Question: I have a django project, in one of admin pages I'm adding data to the table

And I want after I choose one of themes, in Students name will be only students enrolled for this theme. How I can filter them by theme name?
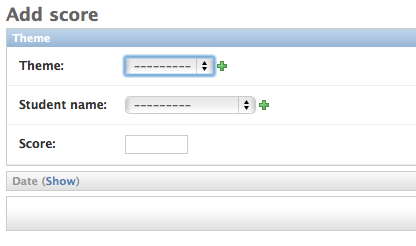
Answer: Django does not do this out of the box. One third-party package I often see recommended to accomplish this common task (as opposed to writing your own ajax to do it) is <URL>.